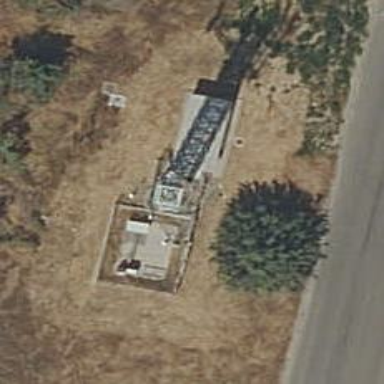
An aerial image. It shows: Communication tower.